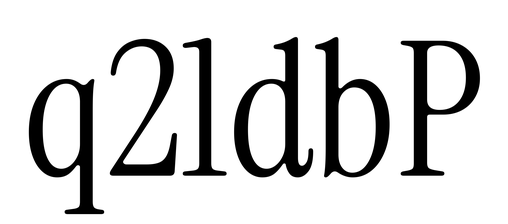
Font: InstrumentSerif-Regular